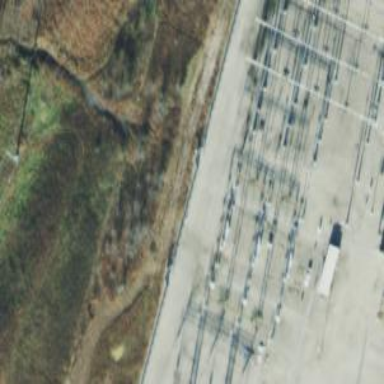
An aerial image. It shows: Switch for power supply.